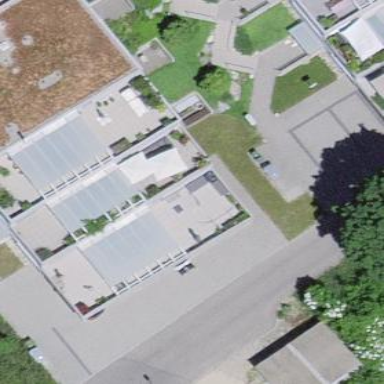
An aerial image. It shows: Terrace building.